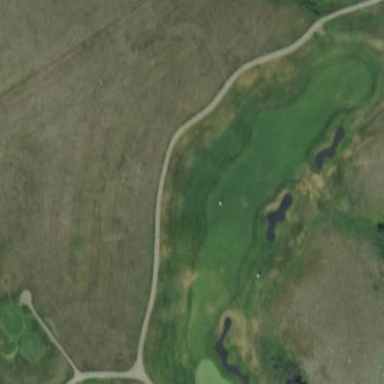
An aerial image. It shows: Area of rough grass used for golf.